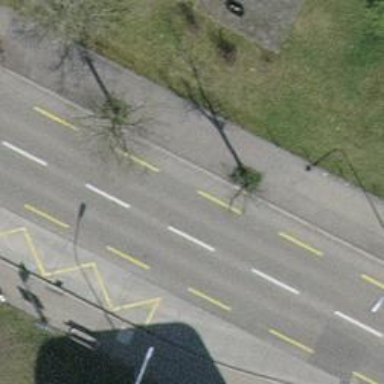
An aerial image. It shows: Bus stop equipped with public transport stop position.